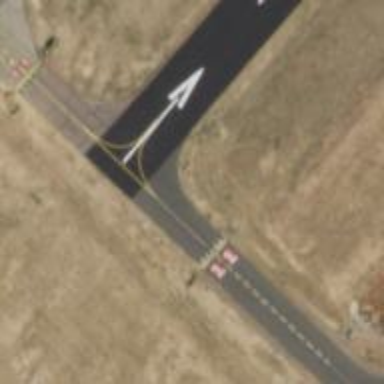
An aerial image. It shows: View of taxiway at the airport.